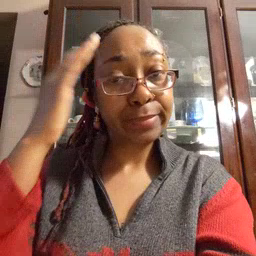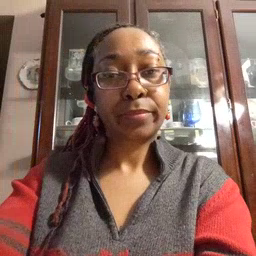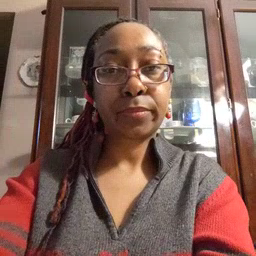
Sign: hat